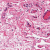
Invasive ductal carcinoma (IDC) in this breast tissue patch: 0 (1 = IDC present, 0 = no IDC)